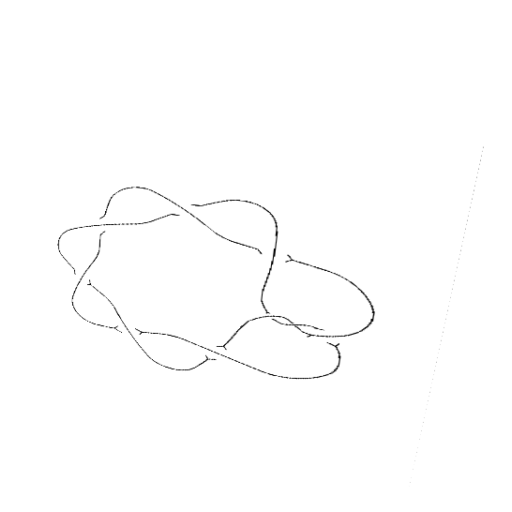
Crossing number: 9